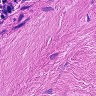
Metastatic tissue present: no